Interaction volume radius: 10 \u00c5
Interaction volume height: 25 \u00c5
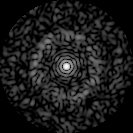
Disorder parameter: 0.8364